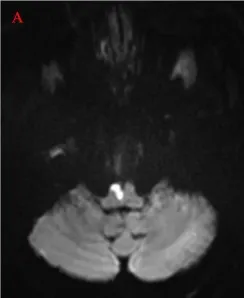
(A) Acute infarction of the right anteromedial medulla oblongata visualized by MRI (diffusion-weighted imaging).
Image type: radiology (mri)